Question: I am currently working on adding google maps into windows forms but I keep getting the error in the image below.
'''
string search = textBox1.Text;
StringBuilder querysearch = new StringBuilder();
querysearch.Append("https://www.google.com/maps/");
if (search != string.Empty)
{
querysearch.Append(search);
}
webBrowser1.Navigate(querysearch.ToString());
'''

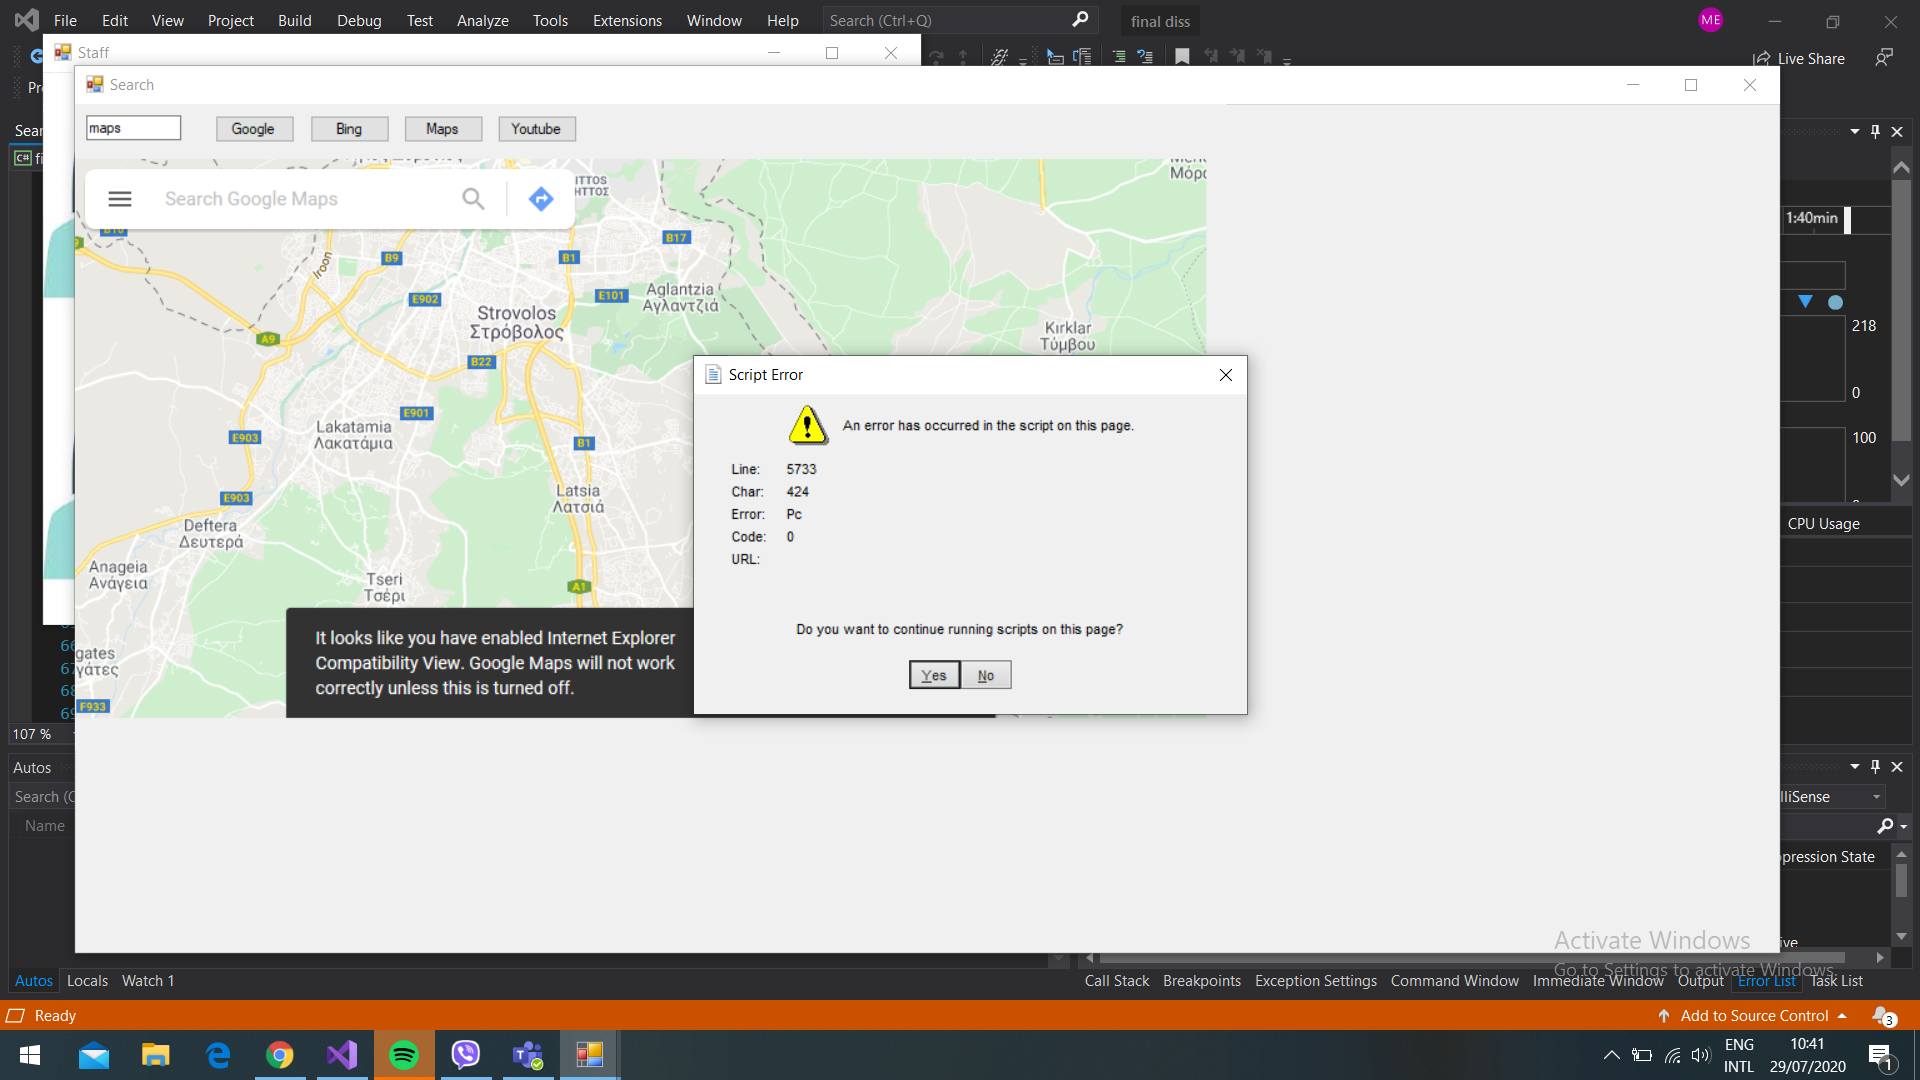
Answer: You need to add this line:
'''
webBrowser1.ScriptErrorsSuppressed = true;
'''
To disable this JavaScript error.